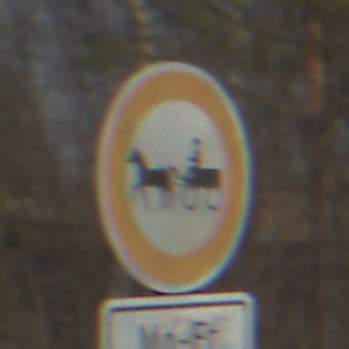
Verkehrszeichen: VerbotGespannfuhrwerke
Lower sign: ZeitangabenMitBeschraenkungAufWochentage2
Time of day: MorningAfternoon
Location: Outdoor (Suburban)
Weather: PartlyCloudy
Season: NotSpecified
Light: Natural